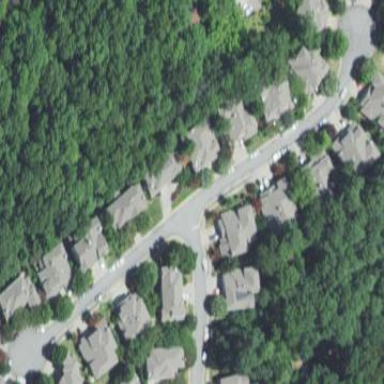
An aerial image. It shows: Residential road area.